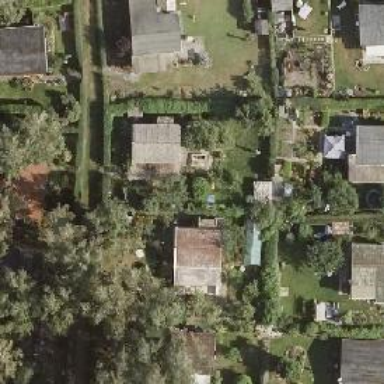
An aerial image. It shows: Plot in the allotments.